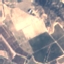
Label: PermanentCrop